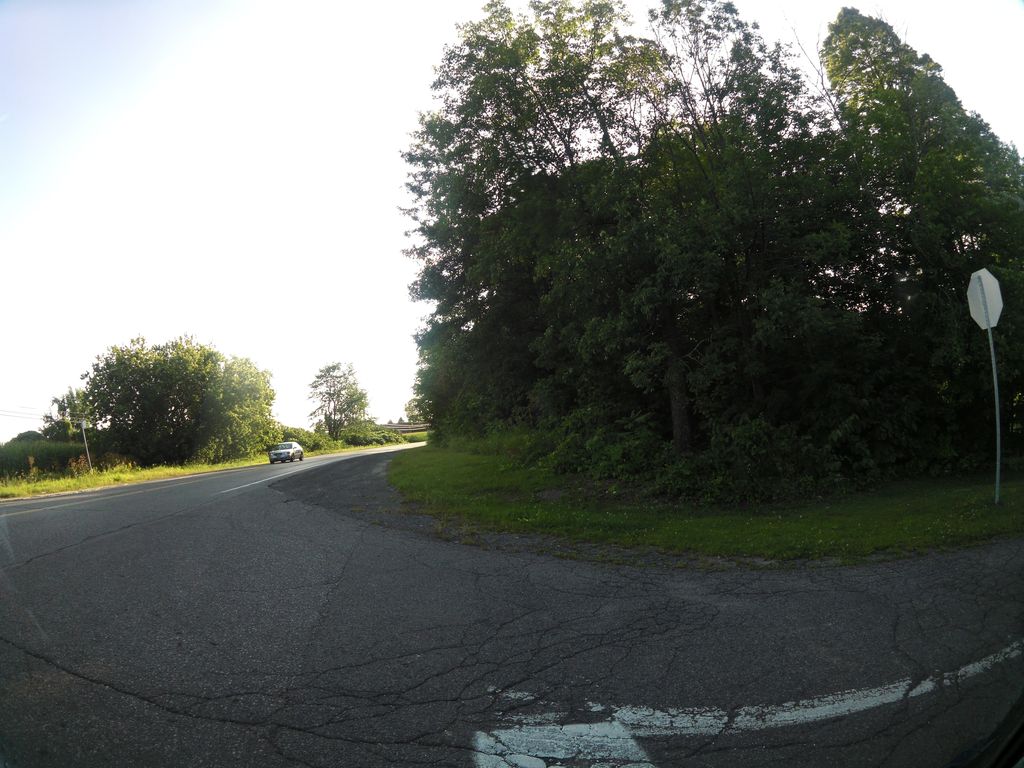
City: ottawa-gatineau